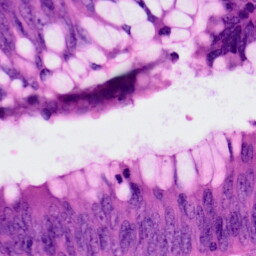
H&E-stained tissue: Colon